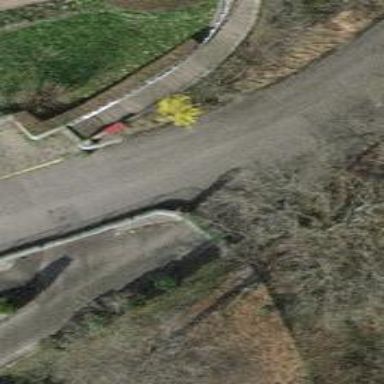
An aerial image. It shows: Retaining wall.